Четыре одинаковых амперметра и резистор включены так, как показано на рисунке.  Амперметр $A_{1}$ показывает ток $I_{1}=2~А$, амперметр $A_{2}$ — ток $I_{2}=3~А$.
Какие токи протекают через амперметры $A_{3}$, $A_{4}$ и резистор?
Найти отношение $\frac{r}{R}$ внутреннего сопротивления $r$ амперметра к сопротивлению $R$ резистора.
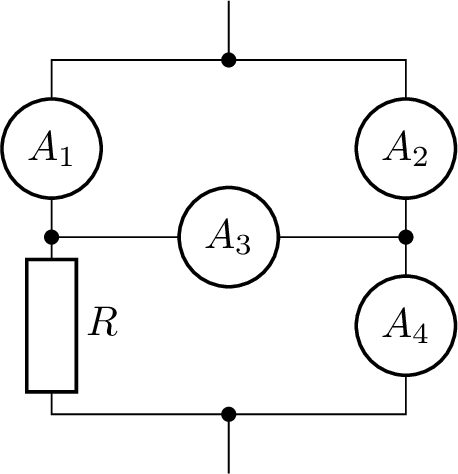
Ответ: $$ I_{3}=I_{2}-I_{1}=1~А. $$ $$ I_{4}=I_{2}+I_{3}=4~А. $$
Ответ: $$ \frac{r}{R}=\frac{l}{I_{3}+l_{4}}=\frac{1}{5}. $$
Темы:
T, Электричество, Цепи, Всероссийские, Цепь с резистором, Неидеальный элемент, Амперметр